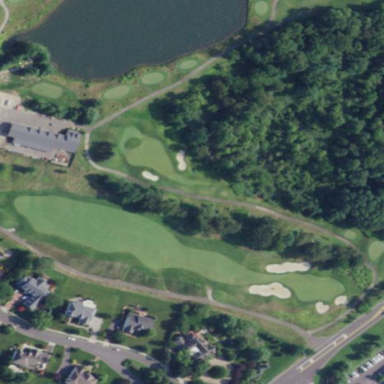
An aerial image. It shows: Rough grassy area used for golf.